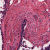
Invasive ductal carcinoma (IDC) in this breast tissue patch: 0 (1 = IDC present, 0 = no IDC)